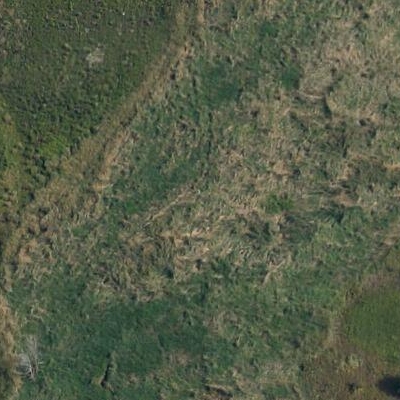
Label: Grass